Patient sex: M
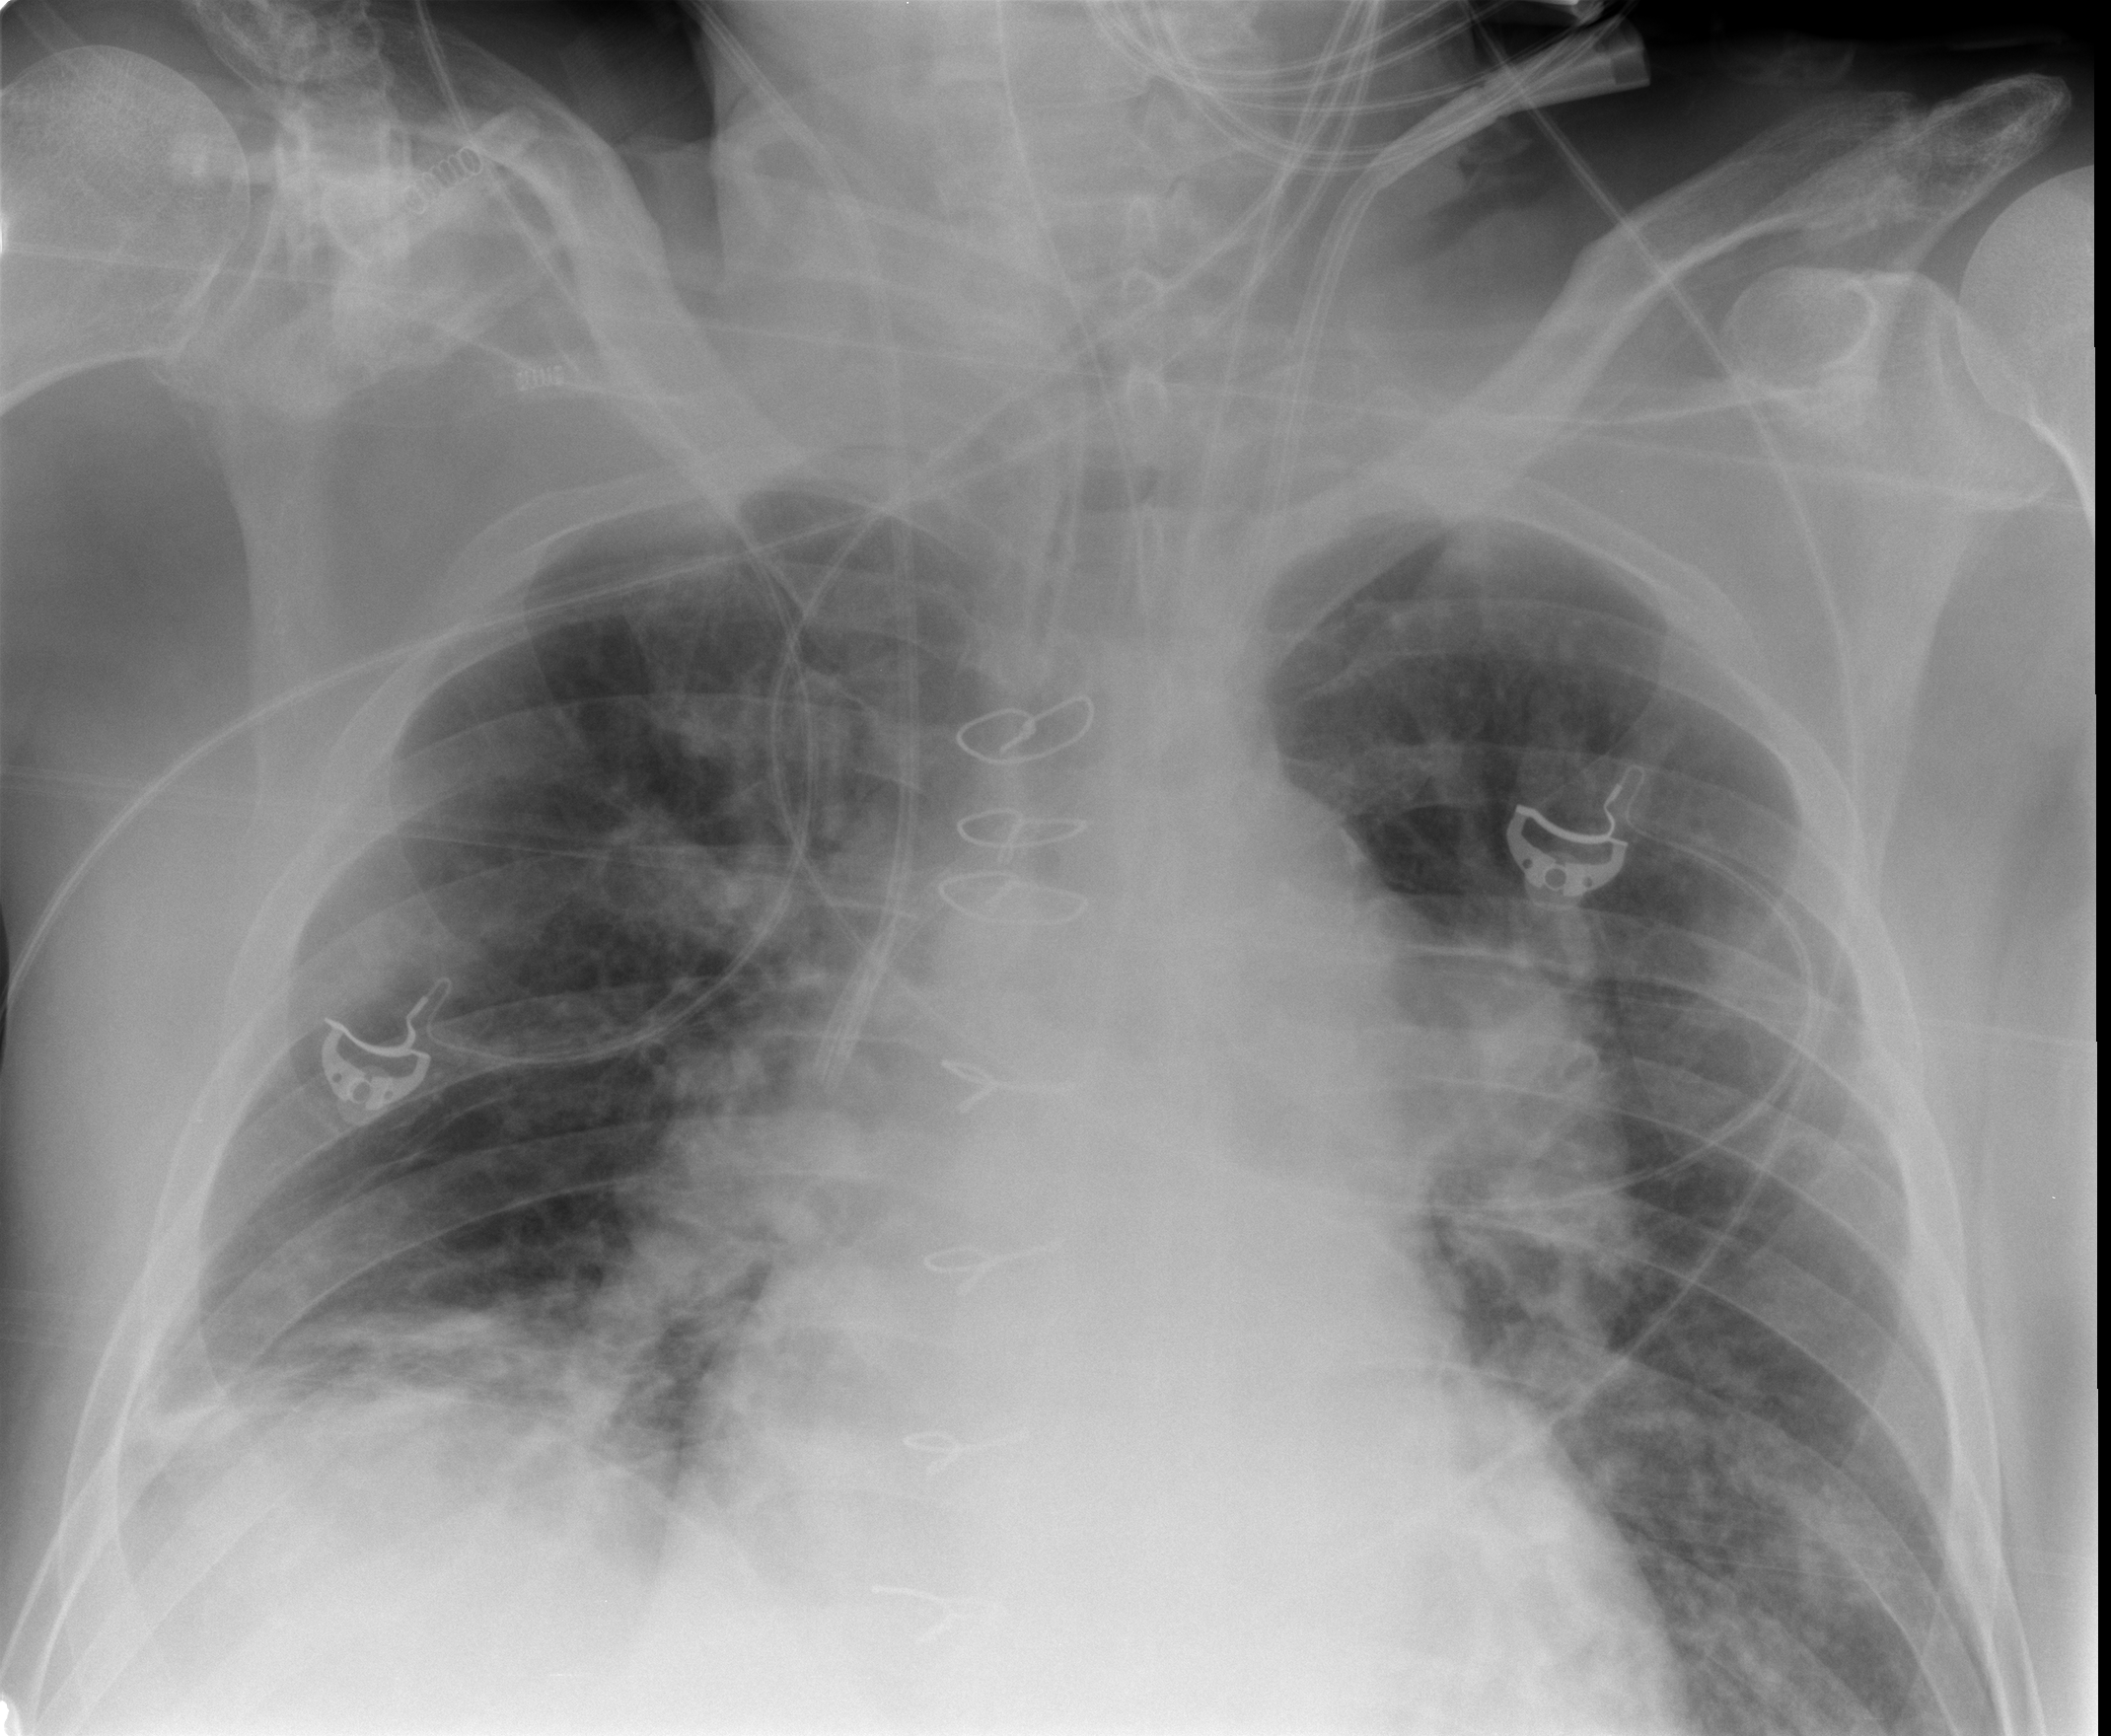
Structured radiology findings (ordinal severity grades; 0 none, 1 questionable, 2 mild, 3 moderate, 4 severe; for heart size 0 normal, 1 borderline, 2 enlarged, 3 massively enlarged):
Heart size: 2
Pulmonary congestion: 2
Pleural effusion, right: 1
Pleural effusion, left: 0
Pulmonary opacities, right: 2
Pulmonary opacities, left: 0
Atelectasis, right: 2
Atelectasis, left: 2